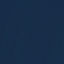
Label: SeaLake